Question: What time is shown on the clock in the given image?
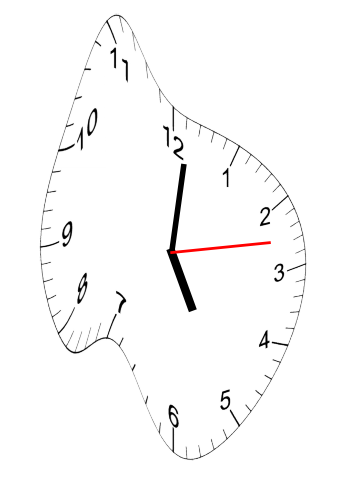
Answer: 05:01:13